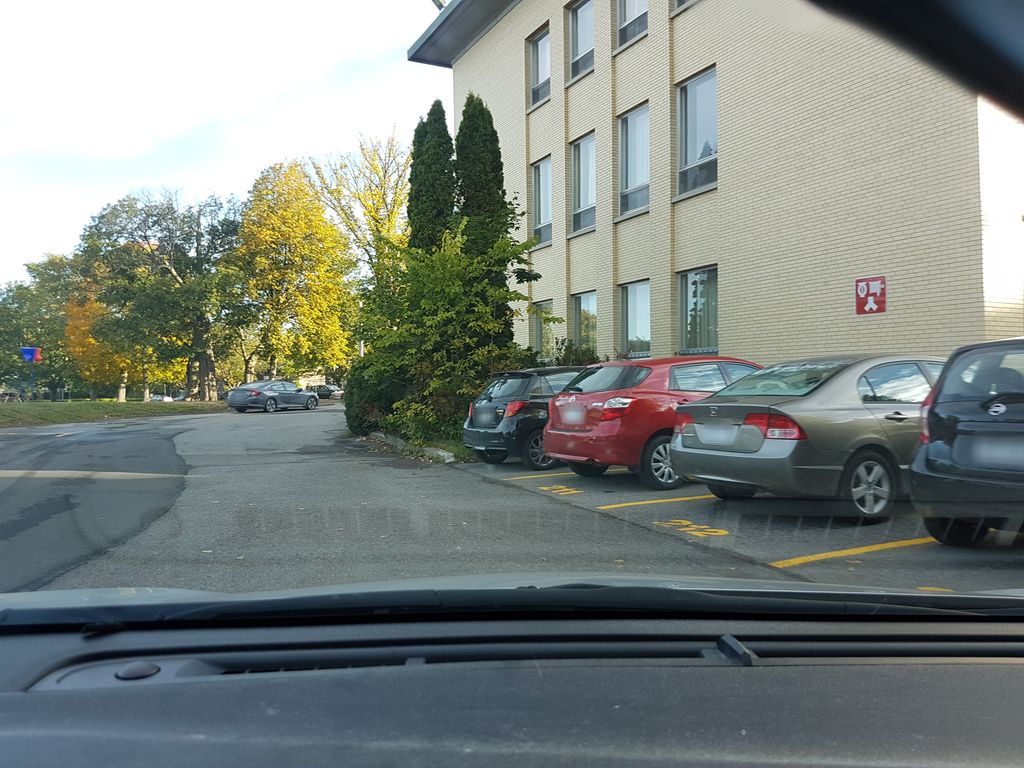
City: quebec_city